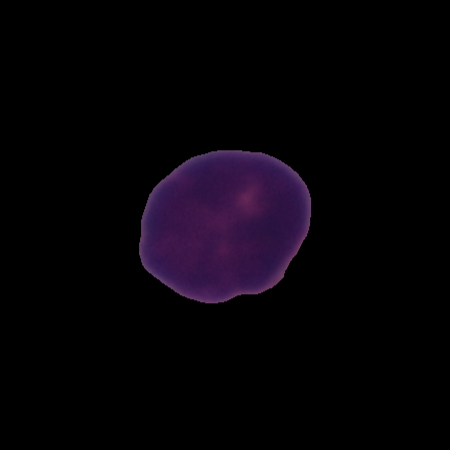
Label: healthy